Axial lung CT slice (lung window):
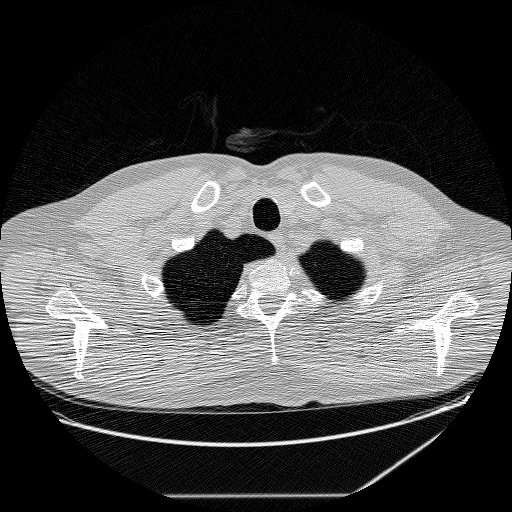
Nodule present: no